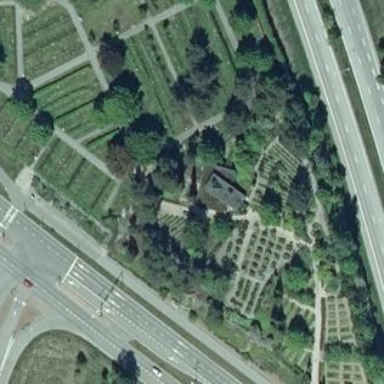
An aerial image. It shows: Memorial site with historic significance.